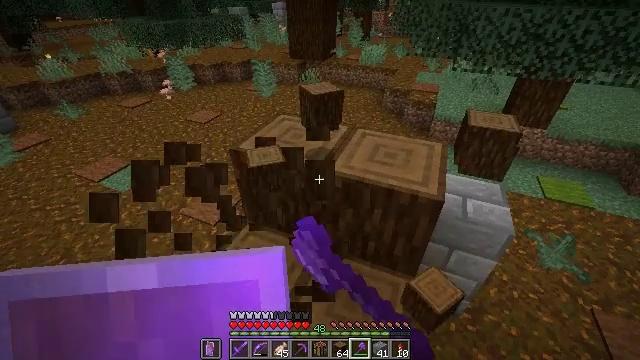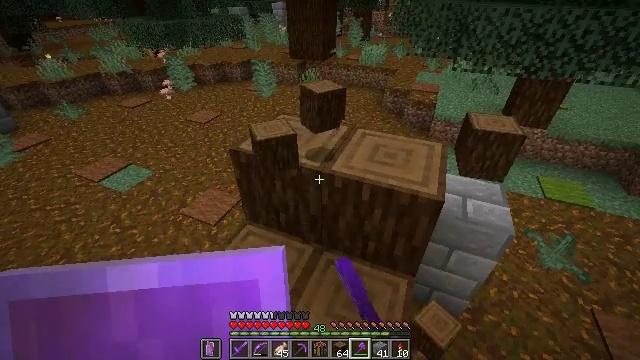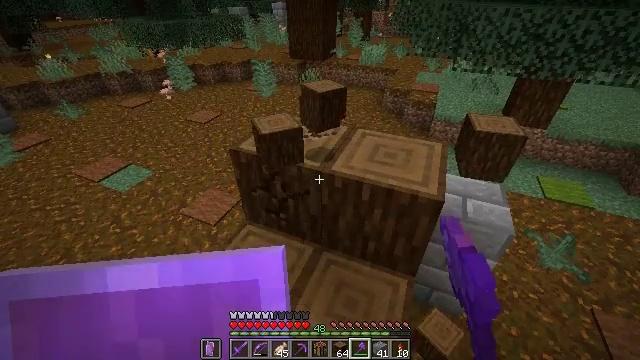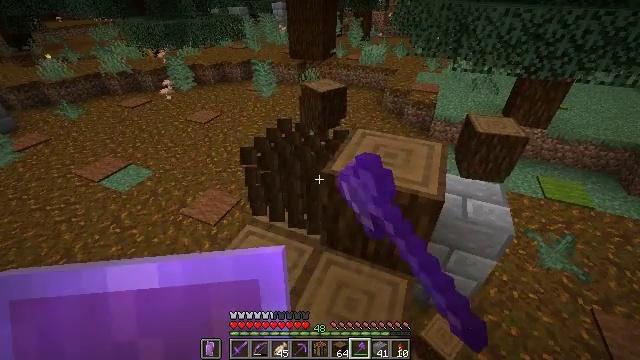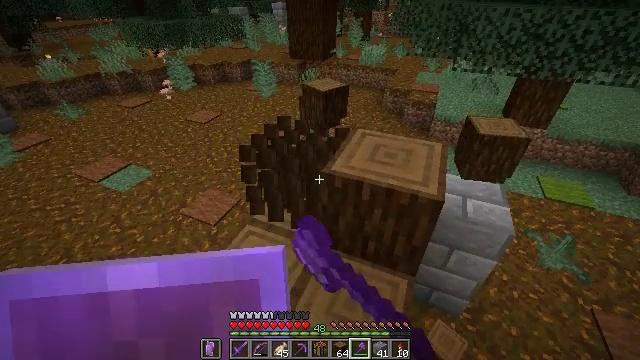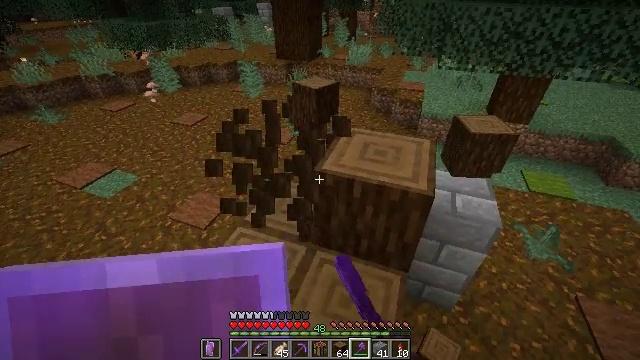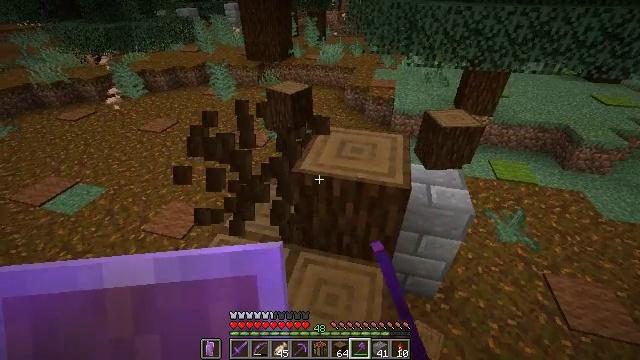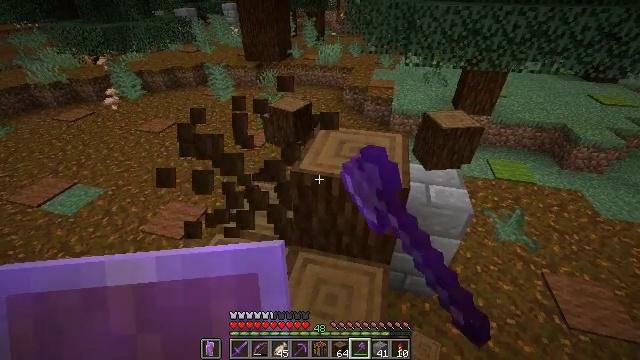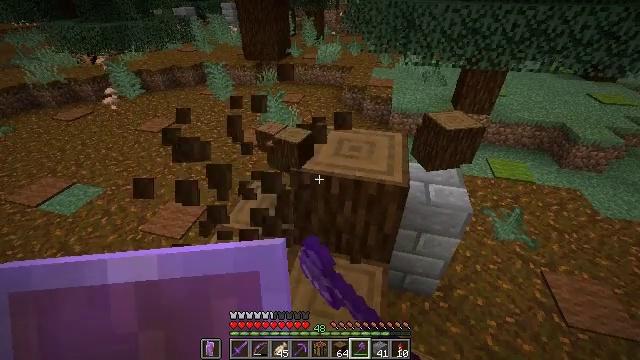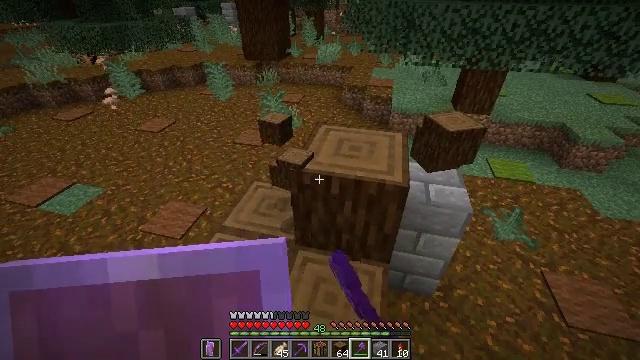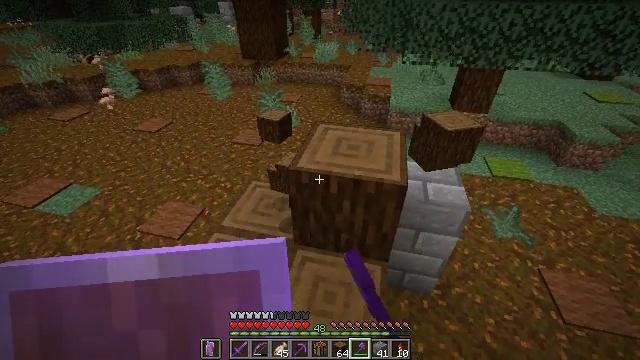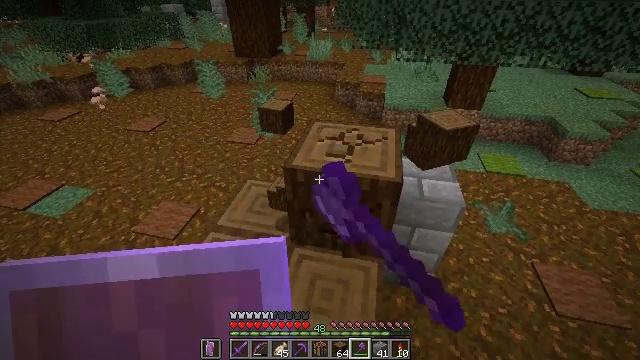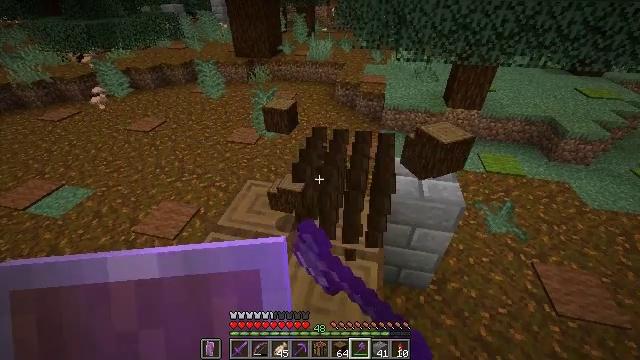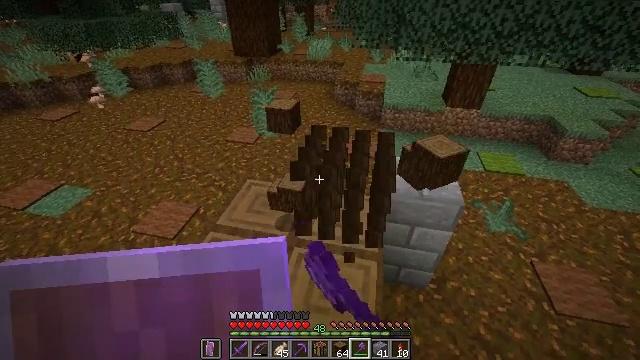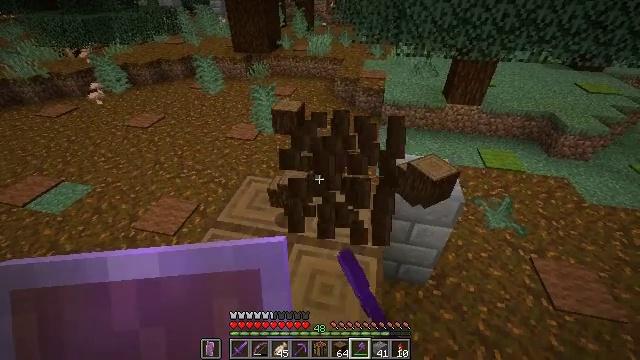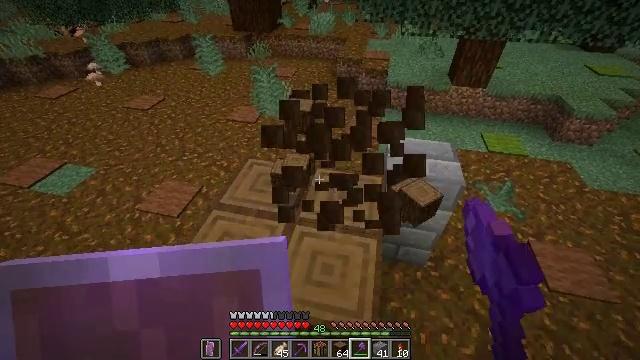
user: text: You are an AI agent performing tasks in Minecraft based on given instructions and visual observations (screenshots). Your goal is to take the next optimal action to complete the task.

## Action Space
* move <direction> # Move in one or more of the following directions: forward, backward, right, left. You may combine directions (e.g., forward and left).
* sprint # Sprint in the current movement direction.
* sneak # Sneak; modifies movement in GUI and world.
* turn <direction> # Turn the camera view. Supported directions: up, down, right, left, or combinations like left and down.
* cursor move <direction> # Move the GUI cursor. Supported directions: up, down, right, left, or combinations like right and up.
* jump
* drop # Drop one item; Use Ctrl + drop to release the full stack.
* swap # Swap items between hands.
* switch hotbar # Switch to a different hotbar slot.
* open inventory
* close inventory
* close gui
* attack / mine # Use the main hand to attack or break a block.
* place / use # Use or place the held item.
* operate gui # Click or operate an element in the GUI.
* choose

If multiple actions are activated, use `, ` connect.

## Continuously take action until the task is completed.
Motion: motion action
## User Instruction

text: Chop down the spruce log.
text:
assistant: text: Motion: move forward, sneak, attack / mine
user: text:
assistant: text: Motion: move forward, sneak, attack / mine
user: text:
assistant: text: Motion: move forward, sneak, attack / mine
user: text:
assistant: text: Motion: sneak, attack / mine
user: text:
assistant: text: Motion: sneak, turn right, attack / mine
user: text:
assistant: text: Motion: sneak, turn right, attack / mine
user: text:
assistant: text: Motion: sneak, attack / mine
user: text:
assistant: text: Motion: sneak, attack / mine
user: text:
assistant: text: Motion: sneak, attack / mine
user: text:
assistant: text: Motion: sneak, attack / mine
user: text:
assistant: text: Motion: sneak, turn right, attack / mine
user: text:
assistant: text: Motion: sneak, attack / mine
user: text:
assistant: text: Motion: sneak, attack / mine
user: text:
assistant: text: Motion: sneak, attack / mine
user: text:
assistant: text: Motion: move back, sneak, turn down, attack / mine
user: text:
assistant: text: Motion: move back, sneak, turn down, attack / mine
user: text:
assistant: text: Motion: move back, sneak, turn down, attack / mine
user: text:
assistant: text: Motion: move back, sneak, attack / mine
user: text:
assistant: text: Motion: move back, sneak, attack / mine
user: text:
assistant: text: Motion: move back, sneak, attack / mine
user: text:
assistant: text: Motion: move back, sneak, turn down, attack / mine
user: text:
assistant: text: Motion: move back, sneak, turn down, attack / mine
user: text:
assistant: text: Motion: move back, sneak, attack / mine
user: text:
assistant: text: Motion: move back, sneak, turn down
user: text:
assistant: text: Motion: move back, sneak, turn down
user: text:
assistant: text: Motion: move back, sneak, turn right and down
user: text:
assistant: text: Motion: move back, sneak, turn right and down
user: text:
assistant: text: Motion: move back, sneak, turn right and down
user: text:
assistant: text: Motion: move back, sneak, turn down
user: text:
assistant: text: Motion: move back, sneak